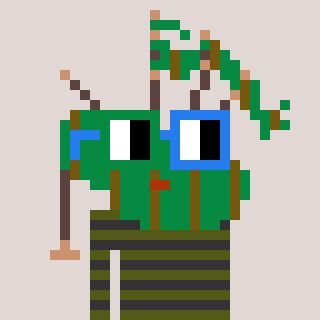
a pixel art character with square green and blue glasses, a bagpipe-shaped head and a grayscale-colored body on a warm background